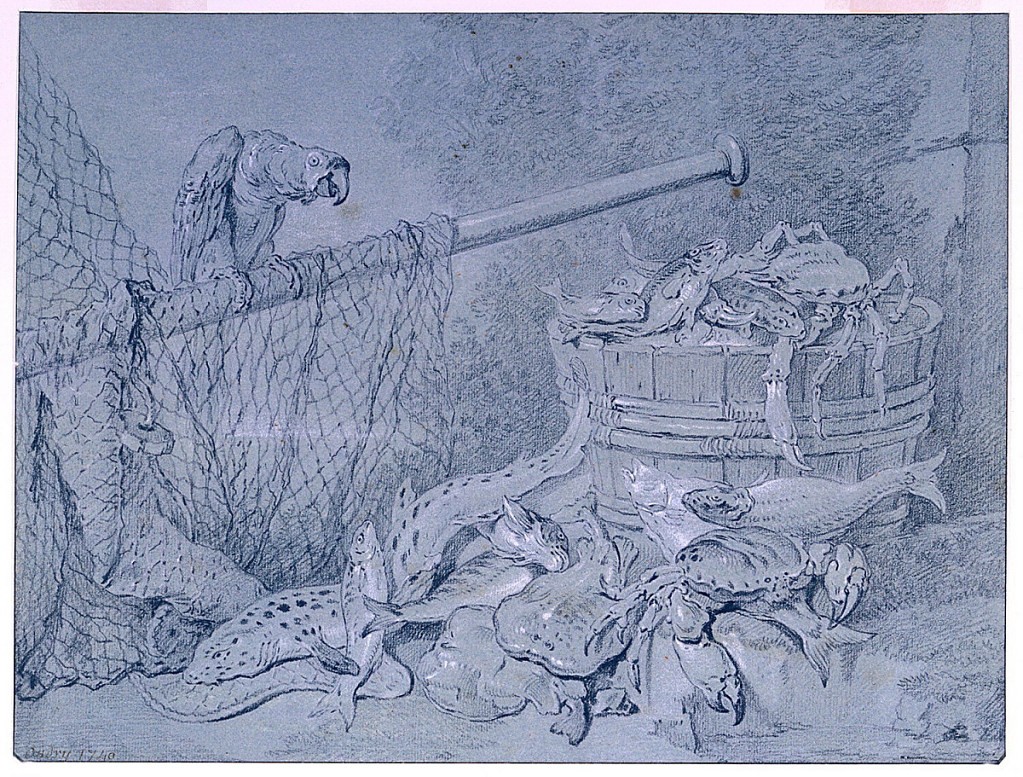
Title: Still-life of Fish, with Parrot
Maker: Jean-Baptiste Oudry, French, 1686 – 1755
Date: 1740
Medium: Black and white chalk on blue laid paper
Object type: Drawing
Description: At right, a large wooden tub is heaped with fish and crab; other fish are scattered on the ground in front of the tub.  At left, a parrot is perched on a mast which is draped with a fish net.  Vegetation in background.